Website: home-depot
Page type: billing-address
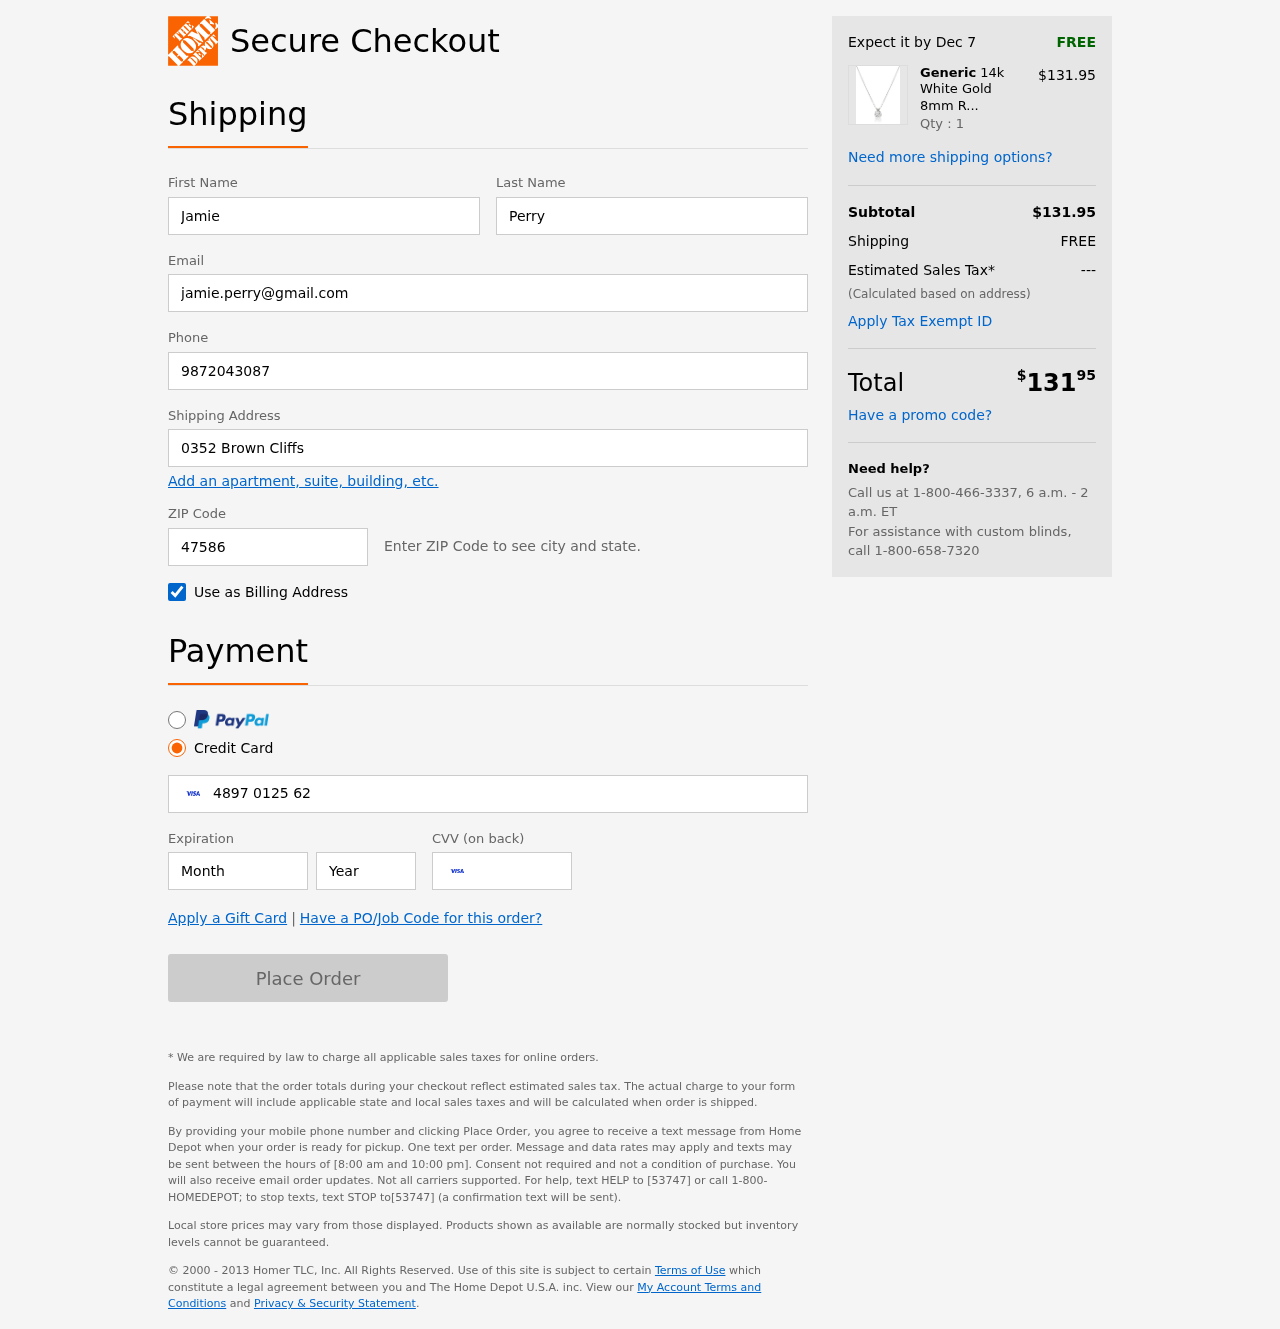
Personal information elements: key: PII_FIRSTNAME
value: Jamie
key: PII_LASTNAME
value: Perry
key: PII_EMAIL
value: jamie.perry@gmail.com
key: PII_PHONE
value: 9872043087
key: PII_STREET
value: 0352 Brown Cliffs
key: PII_POSTCODE
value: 47586
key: PII_CARD_NUMBER
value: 4897 0125 6252 3533
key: PII_CARD_EXPIRY_MONTH
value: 04
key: PII_CARD_CVV
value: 141
Product elements: key: PRODUCT1_BRAND
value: Generic
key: PRODUCT1_NAME
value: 14k White Gold 8mm Round Cubic Zirconia Solitaire Pendant Necklace (2 carat, Diamond Equivalent), 18
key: PRODUCT1_PRICE
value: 131.95
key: PRODUCT1_QUANTITY
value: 1
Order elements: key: ORDER_DELIVERY_DATE
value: Dec 7
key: ORDER_SUBTOTAL
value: $131.95
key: ORDER_SHIPPING_COST
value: FREE
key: ORDER_TAX
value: ---
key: ORDER_TOTAL2
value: $13195